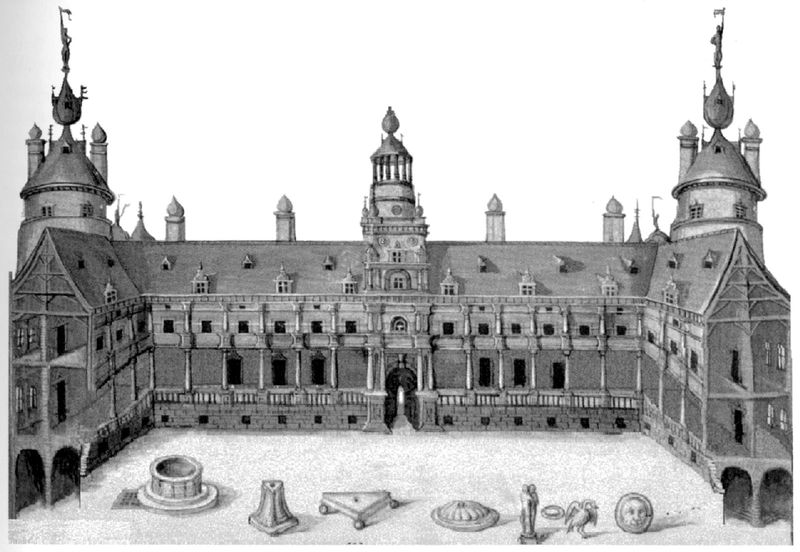
Titel: Schloss von Boussu
Künstler: Adrien de Montigny
Standort: Boussu (EU - B)
Schlagwörter: flügel, fenster, säule, tür, zeichnung, dach, gebäude, schloss, wand, architektur, stein, brunnen, schornstein, turm, modell, fassade, perspektive, fahne, dächer, mauer, hof, detail, durchgang, galerie, gang, innenhof, türme, torbogen, balustrade, schnitt, entwurf, portal, plan, münze, gebälk, stien, gegenstände, dachreiter, spitzfenster, ehrenhof, gebäide, verschiedene, brunnen türme dreieck hof figur schwan arkaden